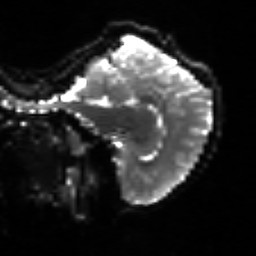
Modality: sbref
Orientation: sagittal
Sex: male
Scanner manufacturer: siemens
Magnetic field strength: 3 T
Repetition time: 5 s
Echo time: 0.071 s